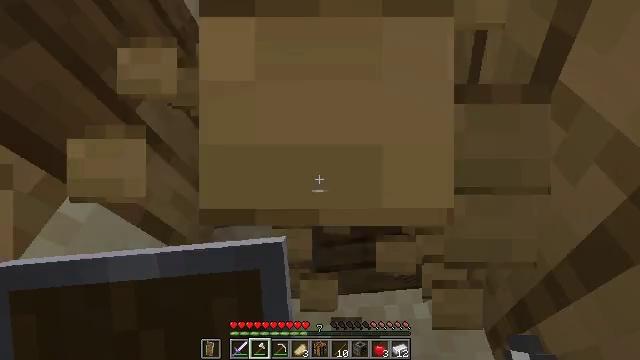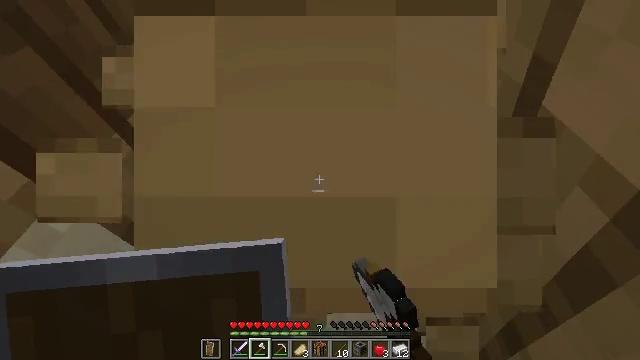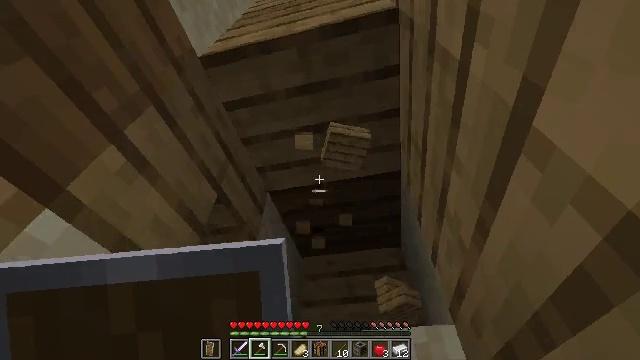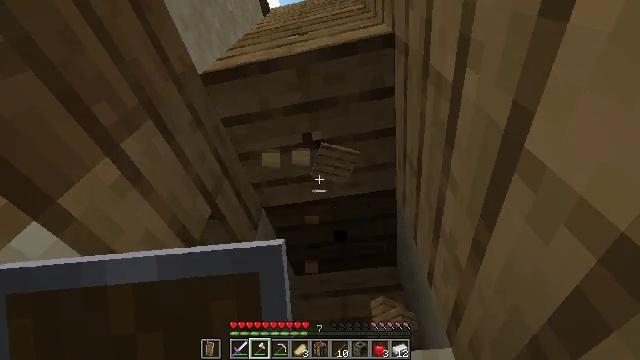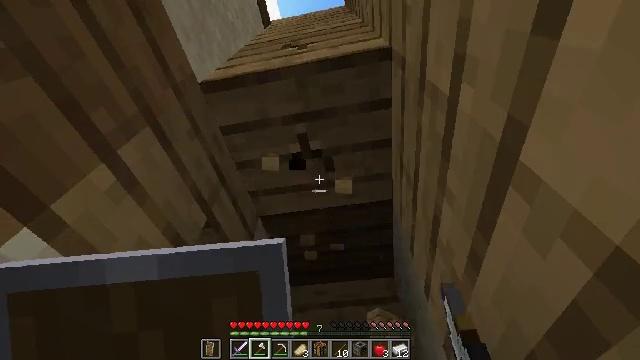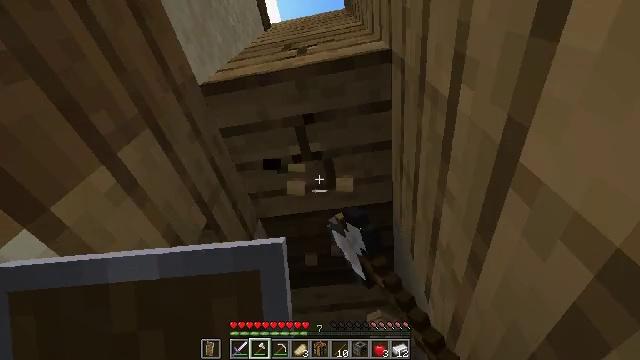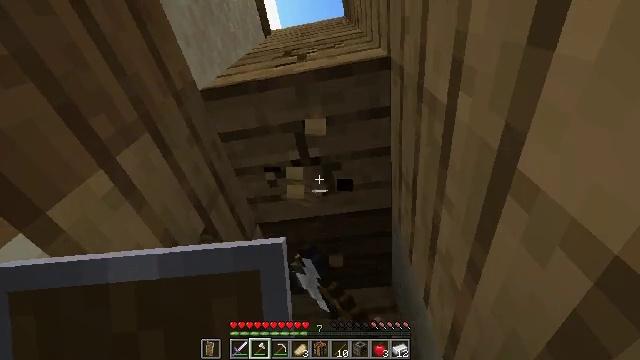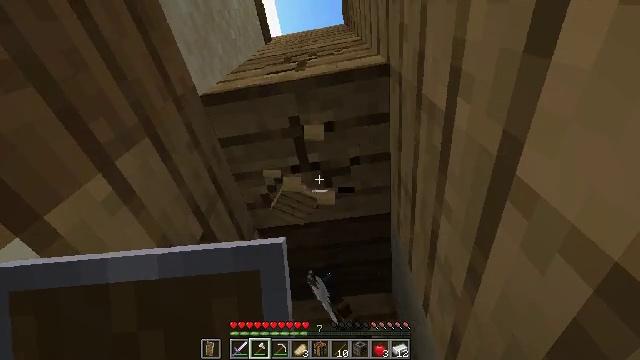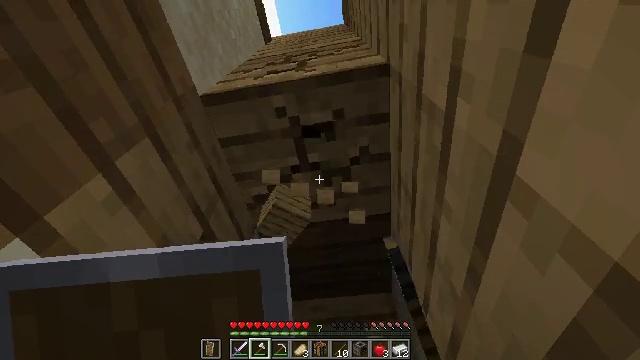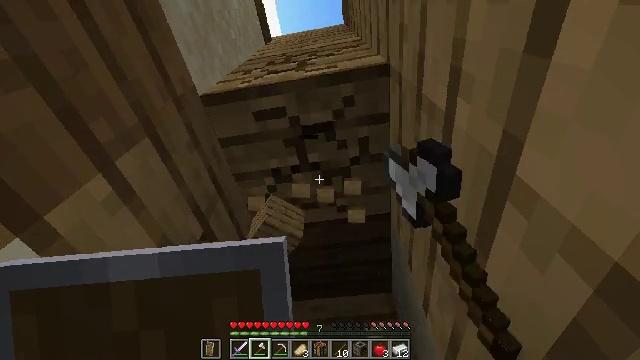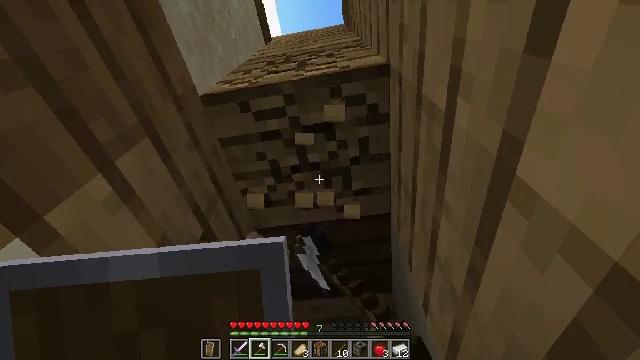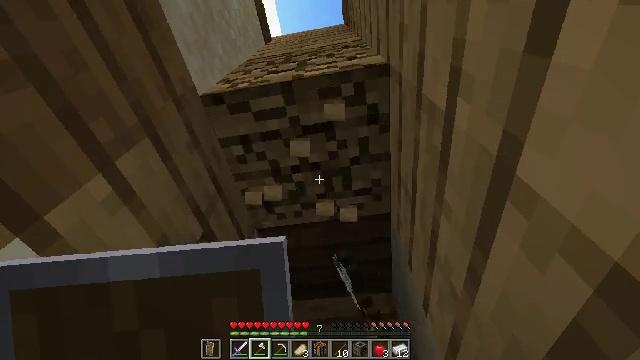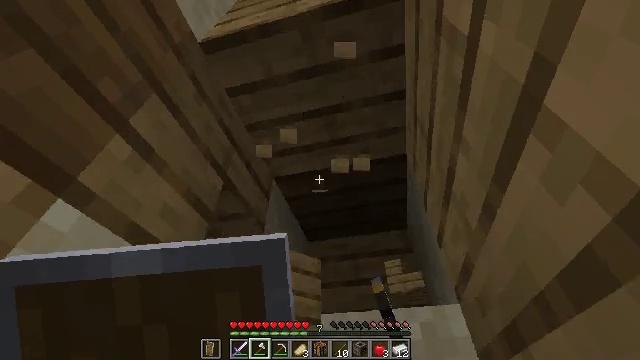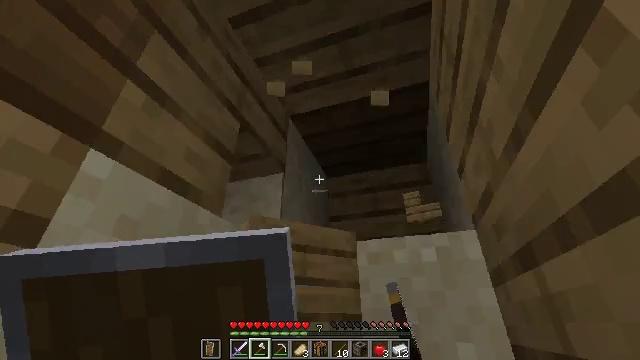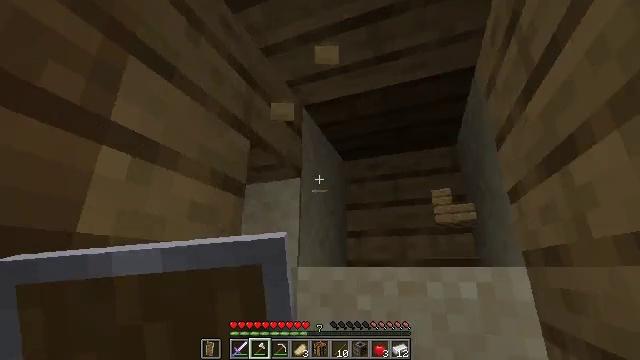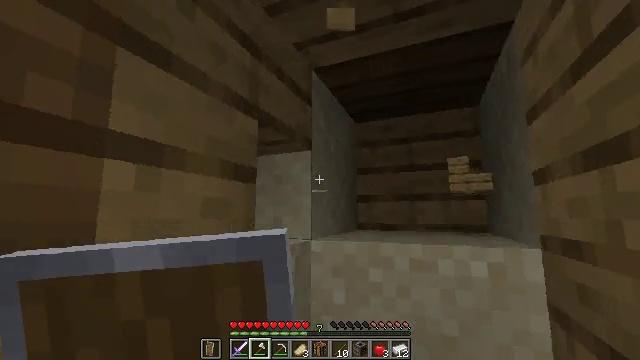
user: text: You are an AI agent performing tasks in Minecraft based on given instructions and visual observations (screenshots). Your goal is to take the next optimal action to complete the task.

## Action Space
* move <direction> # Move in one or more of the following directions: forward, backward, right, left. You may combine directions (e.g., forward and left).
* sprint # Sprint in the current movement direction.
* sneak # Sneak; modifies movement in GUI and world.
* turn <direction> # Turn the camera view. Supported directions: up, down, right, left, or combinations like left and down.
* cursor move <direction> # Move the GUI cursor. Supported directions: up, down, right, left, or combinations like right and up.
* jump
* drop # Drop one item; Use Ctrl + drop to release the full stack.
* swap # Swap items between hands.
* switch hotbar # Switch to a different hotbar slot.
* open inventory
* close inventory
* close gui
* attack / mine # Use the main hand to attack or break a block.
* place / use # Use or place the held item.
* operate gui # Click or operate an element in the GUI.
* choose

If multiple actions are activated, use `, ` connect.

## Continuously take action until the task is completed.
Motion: motion action
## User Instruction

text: Break the sand block.
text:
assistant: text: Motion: turn right and up, attack / mine
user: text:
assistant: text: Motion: turn right and up, attack / mine
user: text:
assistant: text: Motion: turn right and up, attack / mine
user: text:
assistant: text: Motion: turn right and up, attack / mine
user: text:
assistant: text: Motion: attack / mine
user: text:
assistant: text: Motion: turn up, attack / mine
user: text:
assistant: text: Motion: turn up, attack / mine
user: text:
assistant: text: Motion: attack / mine
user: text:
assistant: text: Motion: attack / mine
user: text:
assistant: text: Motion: attack / mine
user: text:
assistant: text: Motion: attack / mine
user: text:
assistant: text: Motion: turn left and down
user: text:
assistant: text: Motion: move forward, turn left and down
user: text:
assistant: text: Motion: move forward, turn left and down, jump
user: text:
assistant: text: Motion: move forward, turn left and down, jump
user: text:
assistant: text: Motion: move forward, turn left and down, jump
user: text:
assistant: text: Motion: move forward, turn down, jump
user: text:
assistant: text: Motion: move forward, turn down, jump
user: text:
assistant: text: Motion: move forward and move right, turn down, attack / mine, jump
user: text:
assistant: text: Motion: move forward and move right, turn down, attack / mine
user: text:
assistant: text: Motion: move forward and move right, attack / mine
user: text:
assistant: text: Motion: move forward and move right, attack / mine
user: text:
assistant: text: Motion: move forward and move right, attack / mine
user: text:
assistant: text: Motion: move forward and move right, attack / mine
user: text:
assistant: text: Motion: move forward and move right, turn left and up, attack / mine
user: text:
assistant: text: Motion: move right, turn left and up, attack / mine
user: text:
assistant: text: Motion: attack / mine
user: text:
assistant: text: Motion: attack / mine
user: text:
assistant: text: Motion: turn left and down, attack / mine
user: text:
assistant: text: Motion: turn left and down, attack / mine